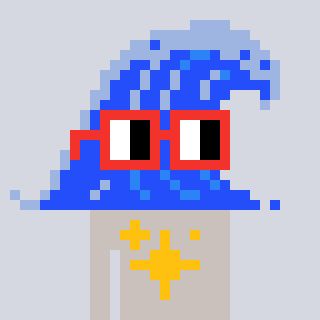
a pixel art character with square red glasses, a wave-shaped head and a foggrey-colored body on a cool background